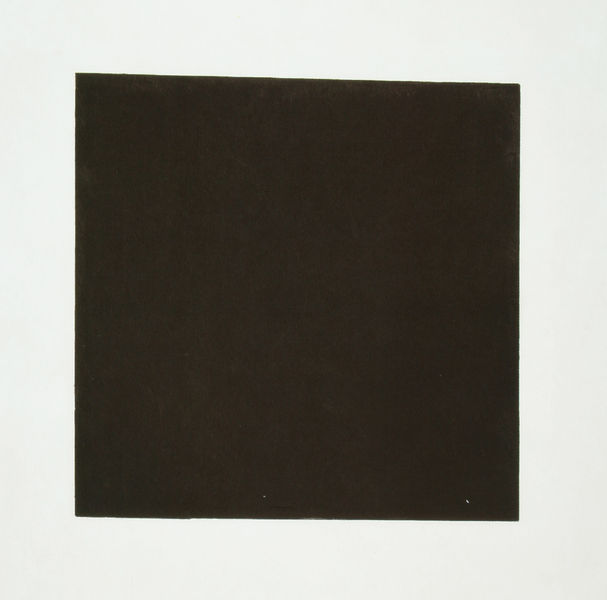
Titel: Schwarzes Quadrat
Künstler: Kazimir Malevich
Standort: St. Petersburg
Institution: Russisches Museum
Schlagwörter: dunkel, gemälde, weiß, grün, kubismus, braun, grau, hintergrund, mitte, nacht, schwarz, vordergrund, beige, malerei, rahmen, tot, bild, feld, dunkelheit, kontrast, schräg, lienie, ecke, zwei, abstrakt, fläche, flächen, modern, farbe, klein, monochrom, linien, rand, einfach, olive, tapete, gerade, balken, langweilig, foto, kante, helligkeit, eckig, rechteck, minimalismus, linie, minimalistisch, umrahmung, form, groß, schlicht, druck, schwarz-weiss, scharz, punkt, kiste, armee, löcher, reduktion, fleck, ecken, quadrate, geometrisch, seiten, leicht, schief, kanten, geometrie, lewitt, quadrat, viereck, kleiner, avantgarde, verzerrt, reckteck, rothko, trapez, verschoben, ungleich, malewitsch, suprematismus, schwarzes quadrat, farbfeldmalerei, hewitt, malevic, suptematistisch, fad, russich, nix, jkshdgf, fleche, tarn, geradlinie, geradlienig, ad reinhardt, quadratt